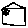
Label: house